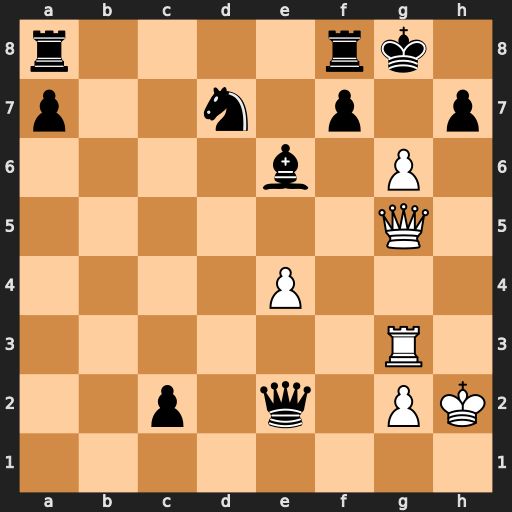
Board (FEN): r4rk1/p2n1p1p/4b1P1/6Q1/4P3/6R1/2p1q1PK/8
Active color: w
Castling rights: -
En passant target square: -
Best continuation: gxh7+ Kh8 Qg7#